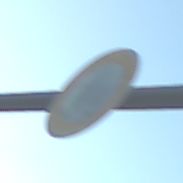
Verkehrszeichen: VerbotFahrzeugeAllerArt
Umgebung: Outdoor, Nature
Tageszeit: SunriseSunset
Wetter: Clear
Licht: Natural
Jahreszeit: NotSpecified
Kontrast: HighContrast